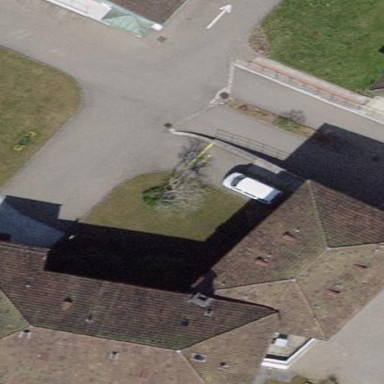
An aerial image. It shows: Guest house building.